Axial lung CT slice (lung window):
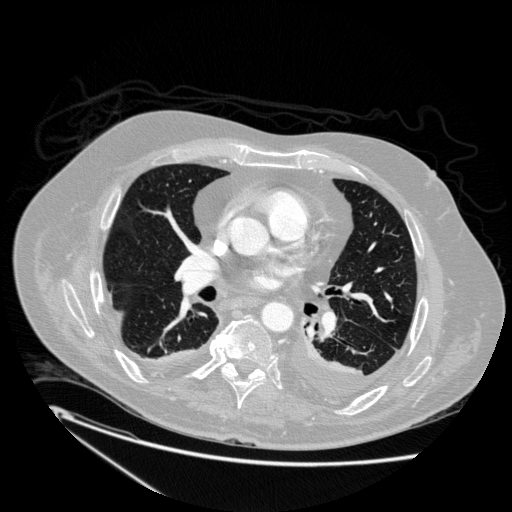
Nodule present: no